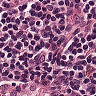
Metastatic tissue present: no